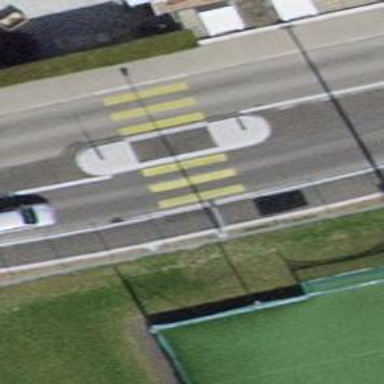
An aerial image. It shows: Marked footway crossing with island.